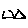
Label: triangle